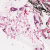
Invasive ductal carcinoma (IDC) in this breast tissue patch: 0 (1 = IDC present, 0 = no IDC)